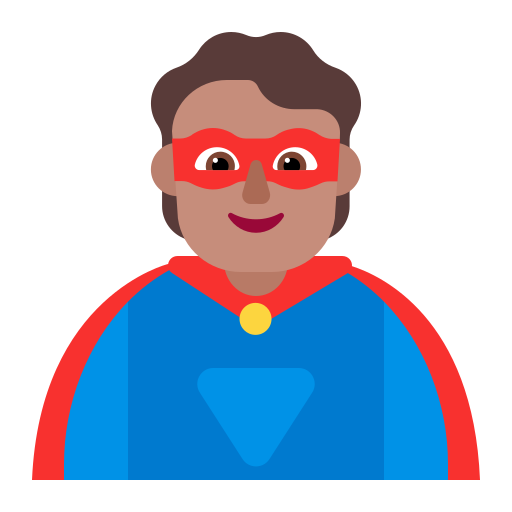
person superhero flat